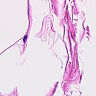
Metastatic tissue present: no